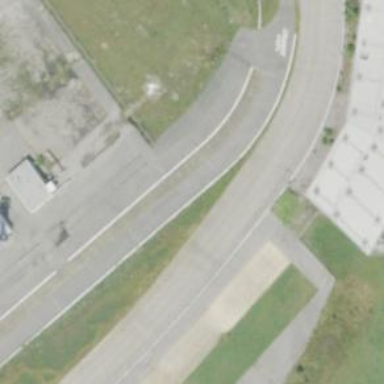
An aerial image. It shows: Raceway for motor sports.